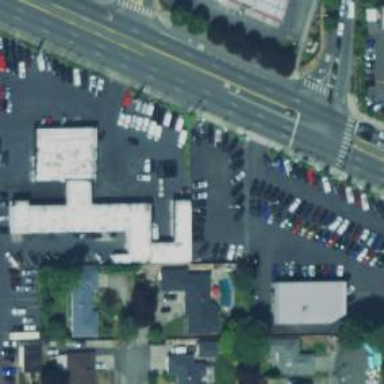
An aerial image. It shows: Car shop building.